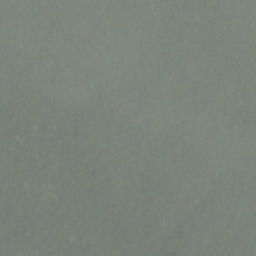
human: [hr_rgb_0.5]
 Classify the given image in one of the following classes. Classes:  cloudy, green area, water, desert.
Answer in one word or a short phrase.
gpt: cloudy